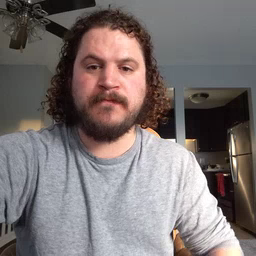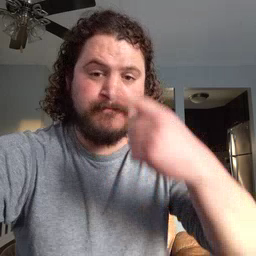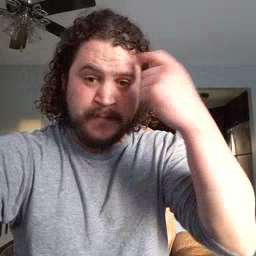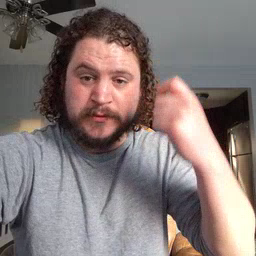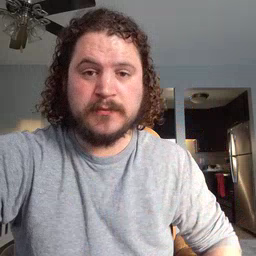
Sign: because